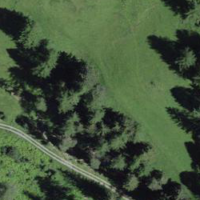
EUNIS habitat code: 26
Species observed at this site:
Cirsium erisithales
Melitaea cinxia
Lysandra coridon
Hamearis lucina
Vanessa cardui
Erebia alberganus
Dryocopus martius
Aporia crataegi